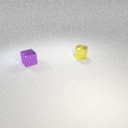
small purple metal cube to the left of small yellow metal cylinder